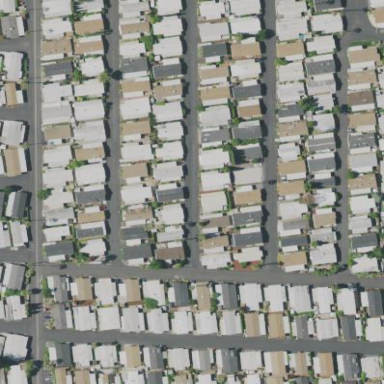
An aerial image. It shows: Residential area with mobile homes.